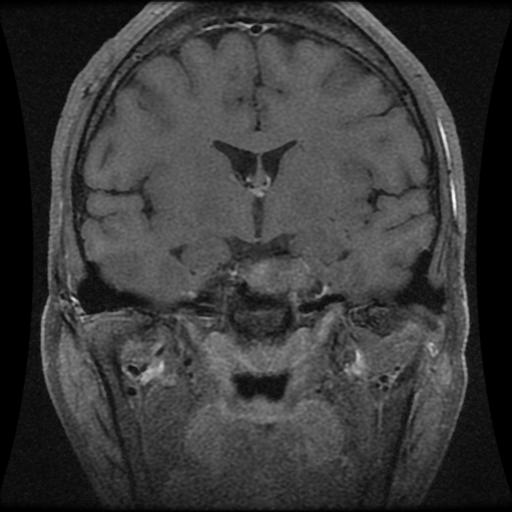
Label: pituitary